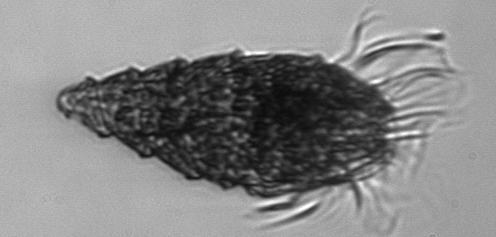
Label: Laboea_strobila